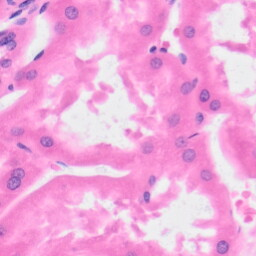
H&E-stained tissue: Kidney